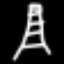
Label: The Eiffel Tower